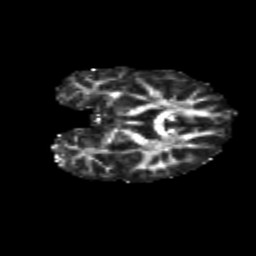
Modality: FA
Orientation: coronal
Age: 10
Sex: female
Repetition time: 9.4 s
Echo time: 0.089 s